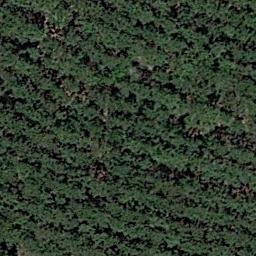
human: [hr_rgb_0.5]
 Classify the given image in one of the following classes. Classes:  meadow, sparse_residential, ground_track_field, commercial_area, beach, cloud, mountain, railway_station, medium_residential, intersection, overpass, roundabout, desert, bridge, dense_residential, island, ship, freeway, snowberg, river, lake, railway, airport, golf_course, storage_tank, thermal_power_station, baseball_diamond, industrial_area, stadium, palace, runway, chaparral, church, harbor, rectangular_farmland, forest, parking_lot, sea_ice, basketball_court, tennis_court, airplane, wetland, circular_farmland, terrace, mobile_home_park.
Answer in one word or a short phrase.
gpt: forest